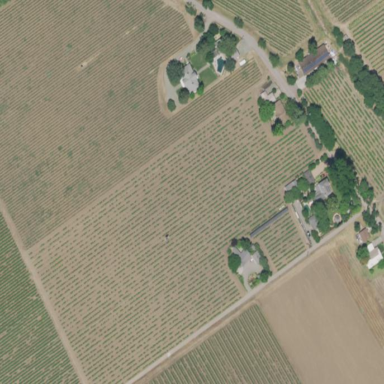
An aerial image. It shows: Vineyard with wine grapes as the crop.